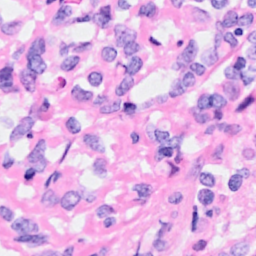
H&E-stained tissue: Breast